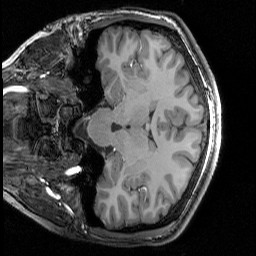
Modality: T1w
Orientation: coronal
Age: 18
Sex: female
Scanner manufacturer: siemens
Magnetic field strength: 3 T
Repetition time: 2.3 s
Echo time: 0.00344 s